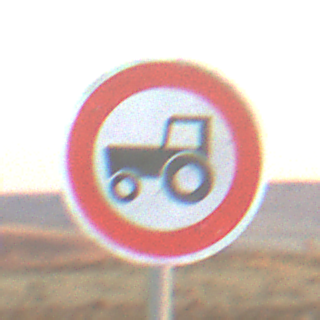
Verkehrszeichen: VerbotKraftfahrzeugeZuegeNichtSchneller25
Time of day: SunriseSunset
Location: Outdoor (Nature)
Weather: Clear
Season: NotSpecified
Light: Natural